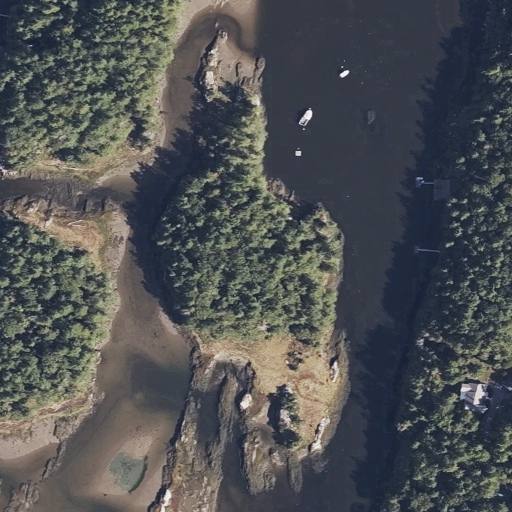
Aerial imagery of island in Maine named Tyler Islands containing open water, herbaceous wetlands, evergreen forest, mixed forest, barren land, open development, woody wetlands, and medium intensity development